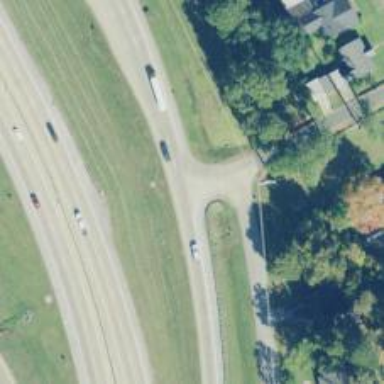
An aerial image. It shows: Trunk link highway.